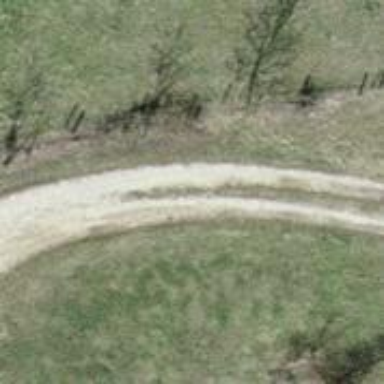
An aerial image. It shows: Gravel track with Grade 3 quality.